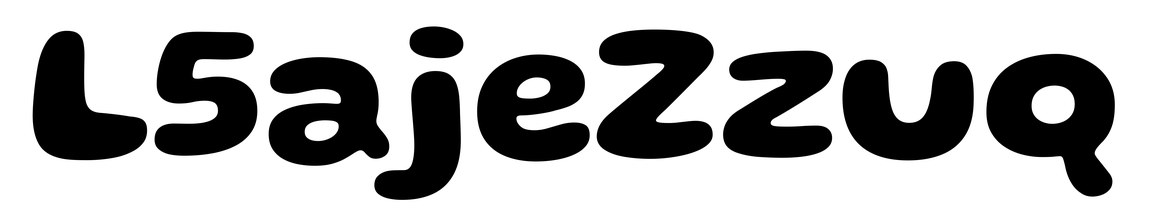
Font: Gluten_Bold